【题型】解答题　【知识点】解析几何　【难度】medium
已知 \(a > b > 0\)，如图，曲线 \(\tau\) 由曲线 \(C_1: \frac{x^2}{a^2} + \frac{y^2}{b^2} = 1\ (y \leq 0)\) 和曲线 \(C_2: \frac{x^2}{a^2} - \frac{y^2}{b^2} = 1\ (y > 0)\) 组成，其中点 \(F_1, F_2\) 为曲线 \(C_1\) 所在圆锥曲线的焦点，点 \(F_3, F_4\) 为曲线 \(C_2\) 所在圆锥曲线的焦点。

\noindent (1) 若 \(F_2(2,0)\)，\(F_4(-6,0)\)，求曲线 \(\tau\) 的方程；

\noindent (2) 如图，作斜率为正数的直线 \(l\) 平行于曲线 \(C_2\) 的渐近线，交曲线 \(C_1\) 于点 \(A\)，\(B\)，求弦 \(AB\) 的中点 \(M\) 的轨迹方程；

\vspace{1em}
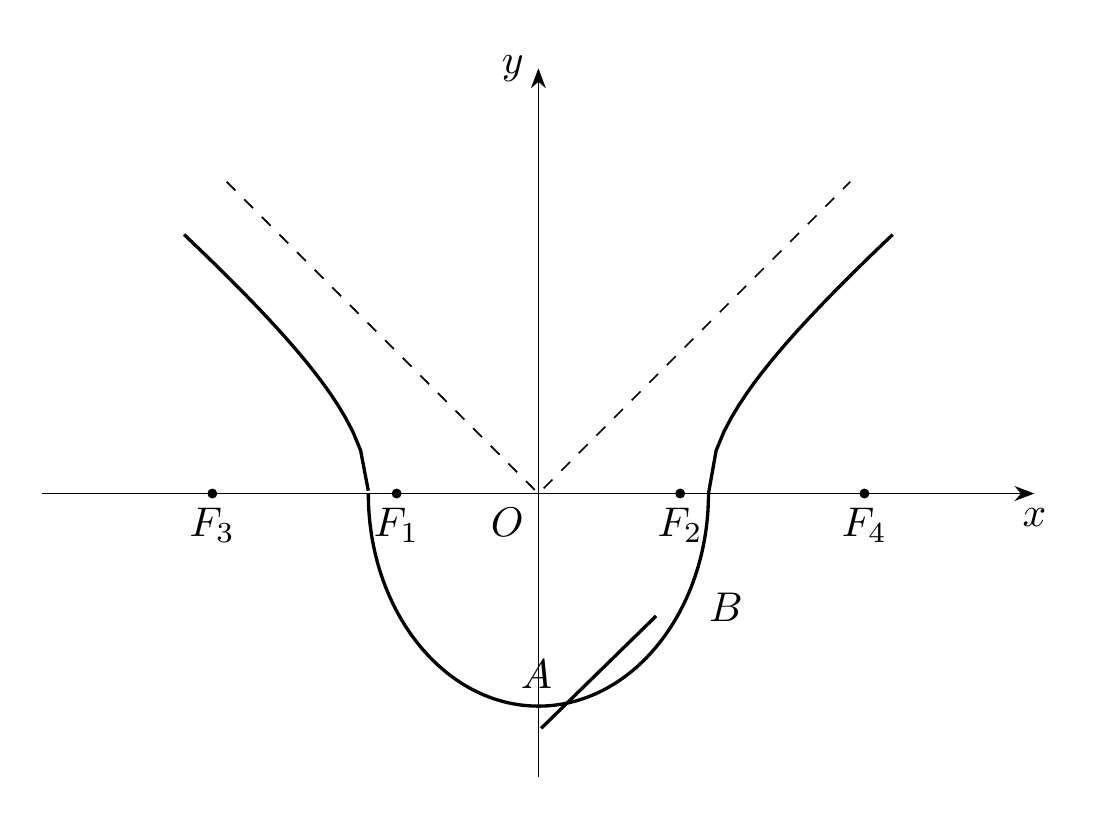
【解答】
\noindent 【答案】(1) \(\frac{x^2}{20} + \frac{y^2}{16} = 1\ (y \leq 0)\) 和 \(\frac{x^2}{20} - \frac{y^2}{16} = 1\ (y > 0)\)

\noindent (2) \(y = -\frac{b}{a}x\)，\(x \in \left[\frac{a}{2}, \frac{\sqrt{2}a}{2}\right)\)

\vspace{1em}

\noindent 【知识点】根据韦达定理求参数、根据 \(a\)、\(b\)、\(c\) 求双曲线的标准方程、根据 \(a\)、\(b\)、\(c\) 求椭圆标准方程、求平面轨迹方程

\vspace{1em}

\noindent 【分析】(1) 依题意可得 \(\begin{cases} a^2 + b^2 = 36 \\ a^2 - b^2 = 4 \end{cases}\)，即可求出 \(a^2\)、\(b^2\)，从而求出曲线方程；

\noindent (2) 设直线 \(l: y = \frac{b}{a}(x - m)\)，\(M(x_0, y_0)\)，\(B(x_2, y_2)\)，联立直线与椭圆方程，消元，根据 \(\Delta > 0\) 及结合图象得到 \(a \leq m < \sqrt{2}a\)，再利用韦达定理得到 \(y_0 = -\frac{b}{a}x_0\)，即可得解；

\vspace{1em}

\noindent 【详解】(1) 解：因为 \(F_2(2,0)\)，\(F_4(-6,0)\)，所以 \(\begin{cases} a^2 + b^2 = 36 \\ a^2 - b^2 = 4 \end{cases}\)，解得 \(\begin{cases} a^2 = 20 \\ b^2 = 16 \end{cases}\)，

\noindent 所以曲线 \(\tau\) 的方程为 \(\frac{x^2}{20} + \frac{y^2}{16} = 1\ (y \leq 0)\) 和 \(\frac{x^2}{20} - \frac{y^2}{16} = 1\ (y > 0)\)；

\noindent (2) 解：曲线 \(C_2\) 的渐近线为 \(y = \pm \frac{b}{a}x\)，设直线 \(l: y = \frac{b}{a}(x - m)\)

\vspace{1em}

\noindent 则 \(\begin{cases} y = \frac{b}{a}(x - m) \\ \frac{x^2}{a^2} + \frac{y^2}{b^2} = 1 \end{cases} \implies 2x^2 - 2mx + (m^2 - a^2) = 0\)

\vspace{0.5em}

\noindent \(\Delta = 8a^2 - 4m^2 > 0 \implies -\sqrt{2}a < m < \sqrt{2}a\)

\vspace{0.5em}

\noindent 又由数形结合知 \(m \geq a\)，所以 \(a \leq m < \sqrt{2}a\)

\vspace{0.5em}

\noindent 设点 \(A(x_1, y_1)\)，\(B(x_2, y_2)\)，\(M(x_0, y_0)\)，

\vspace{0.5em}

\noindent 则 \(\begin{cases} x_1 + x_2 = m \\ x_1x_2 = \frac{m^2 - a^2}{2} \end{cases}\)

\vspace{0.5em}

\noindent 所以 \(x_0 = \frac{m}{2}\)，\(y_0 = -\frac{bm}{2a}\)，

\vspace{0.5em}

\noindent 所以 \(y_0 = -\frac{b}{a}x_0\)，即点 \(M\) 的轨迹为 \(y = -\frac{b}{a}x\)，\(x \in \left[\frac{a}{2}, \frac{\sqrt{2}a}{2}\right)\)；